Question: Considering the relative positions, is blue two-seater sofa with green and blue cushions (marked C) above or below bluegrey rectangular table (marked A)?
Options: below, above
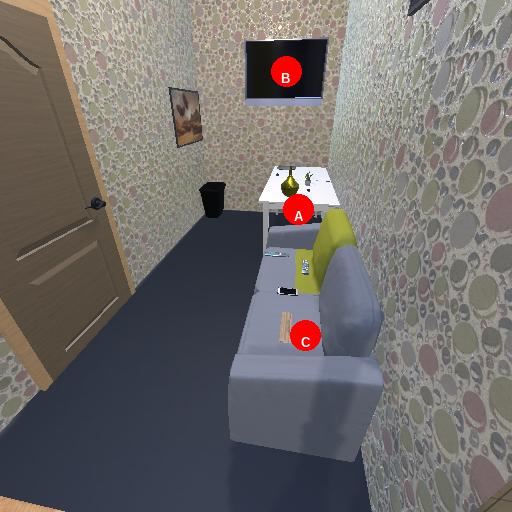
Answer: below